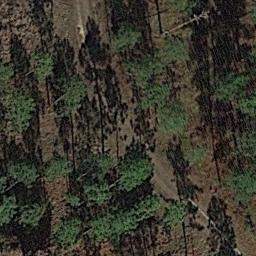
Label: forest